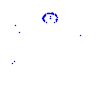
Particle: pion